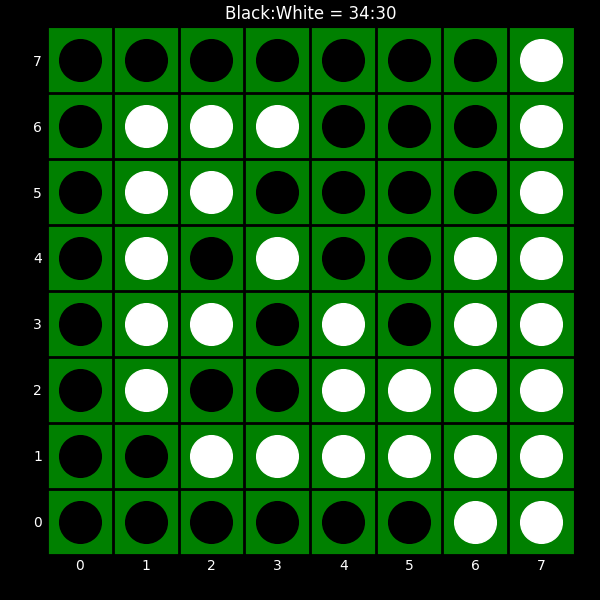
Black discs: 34
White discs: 30